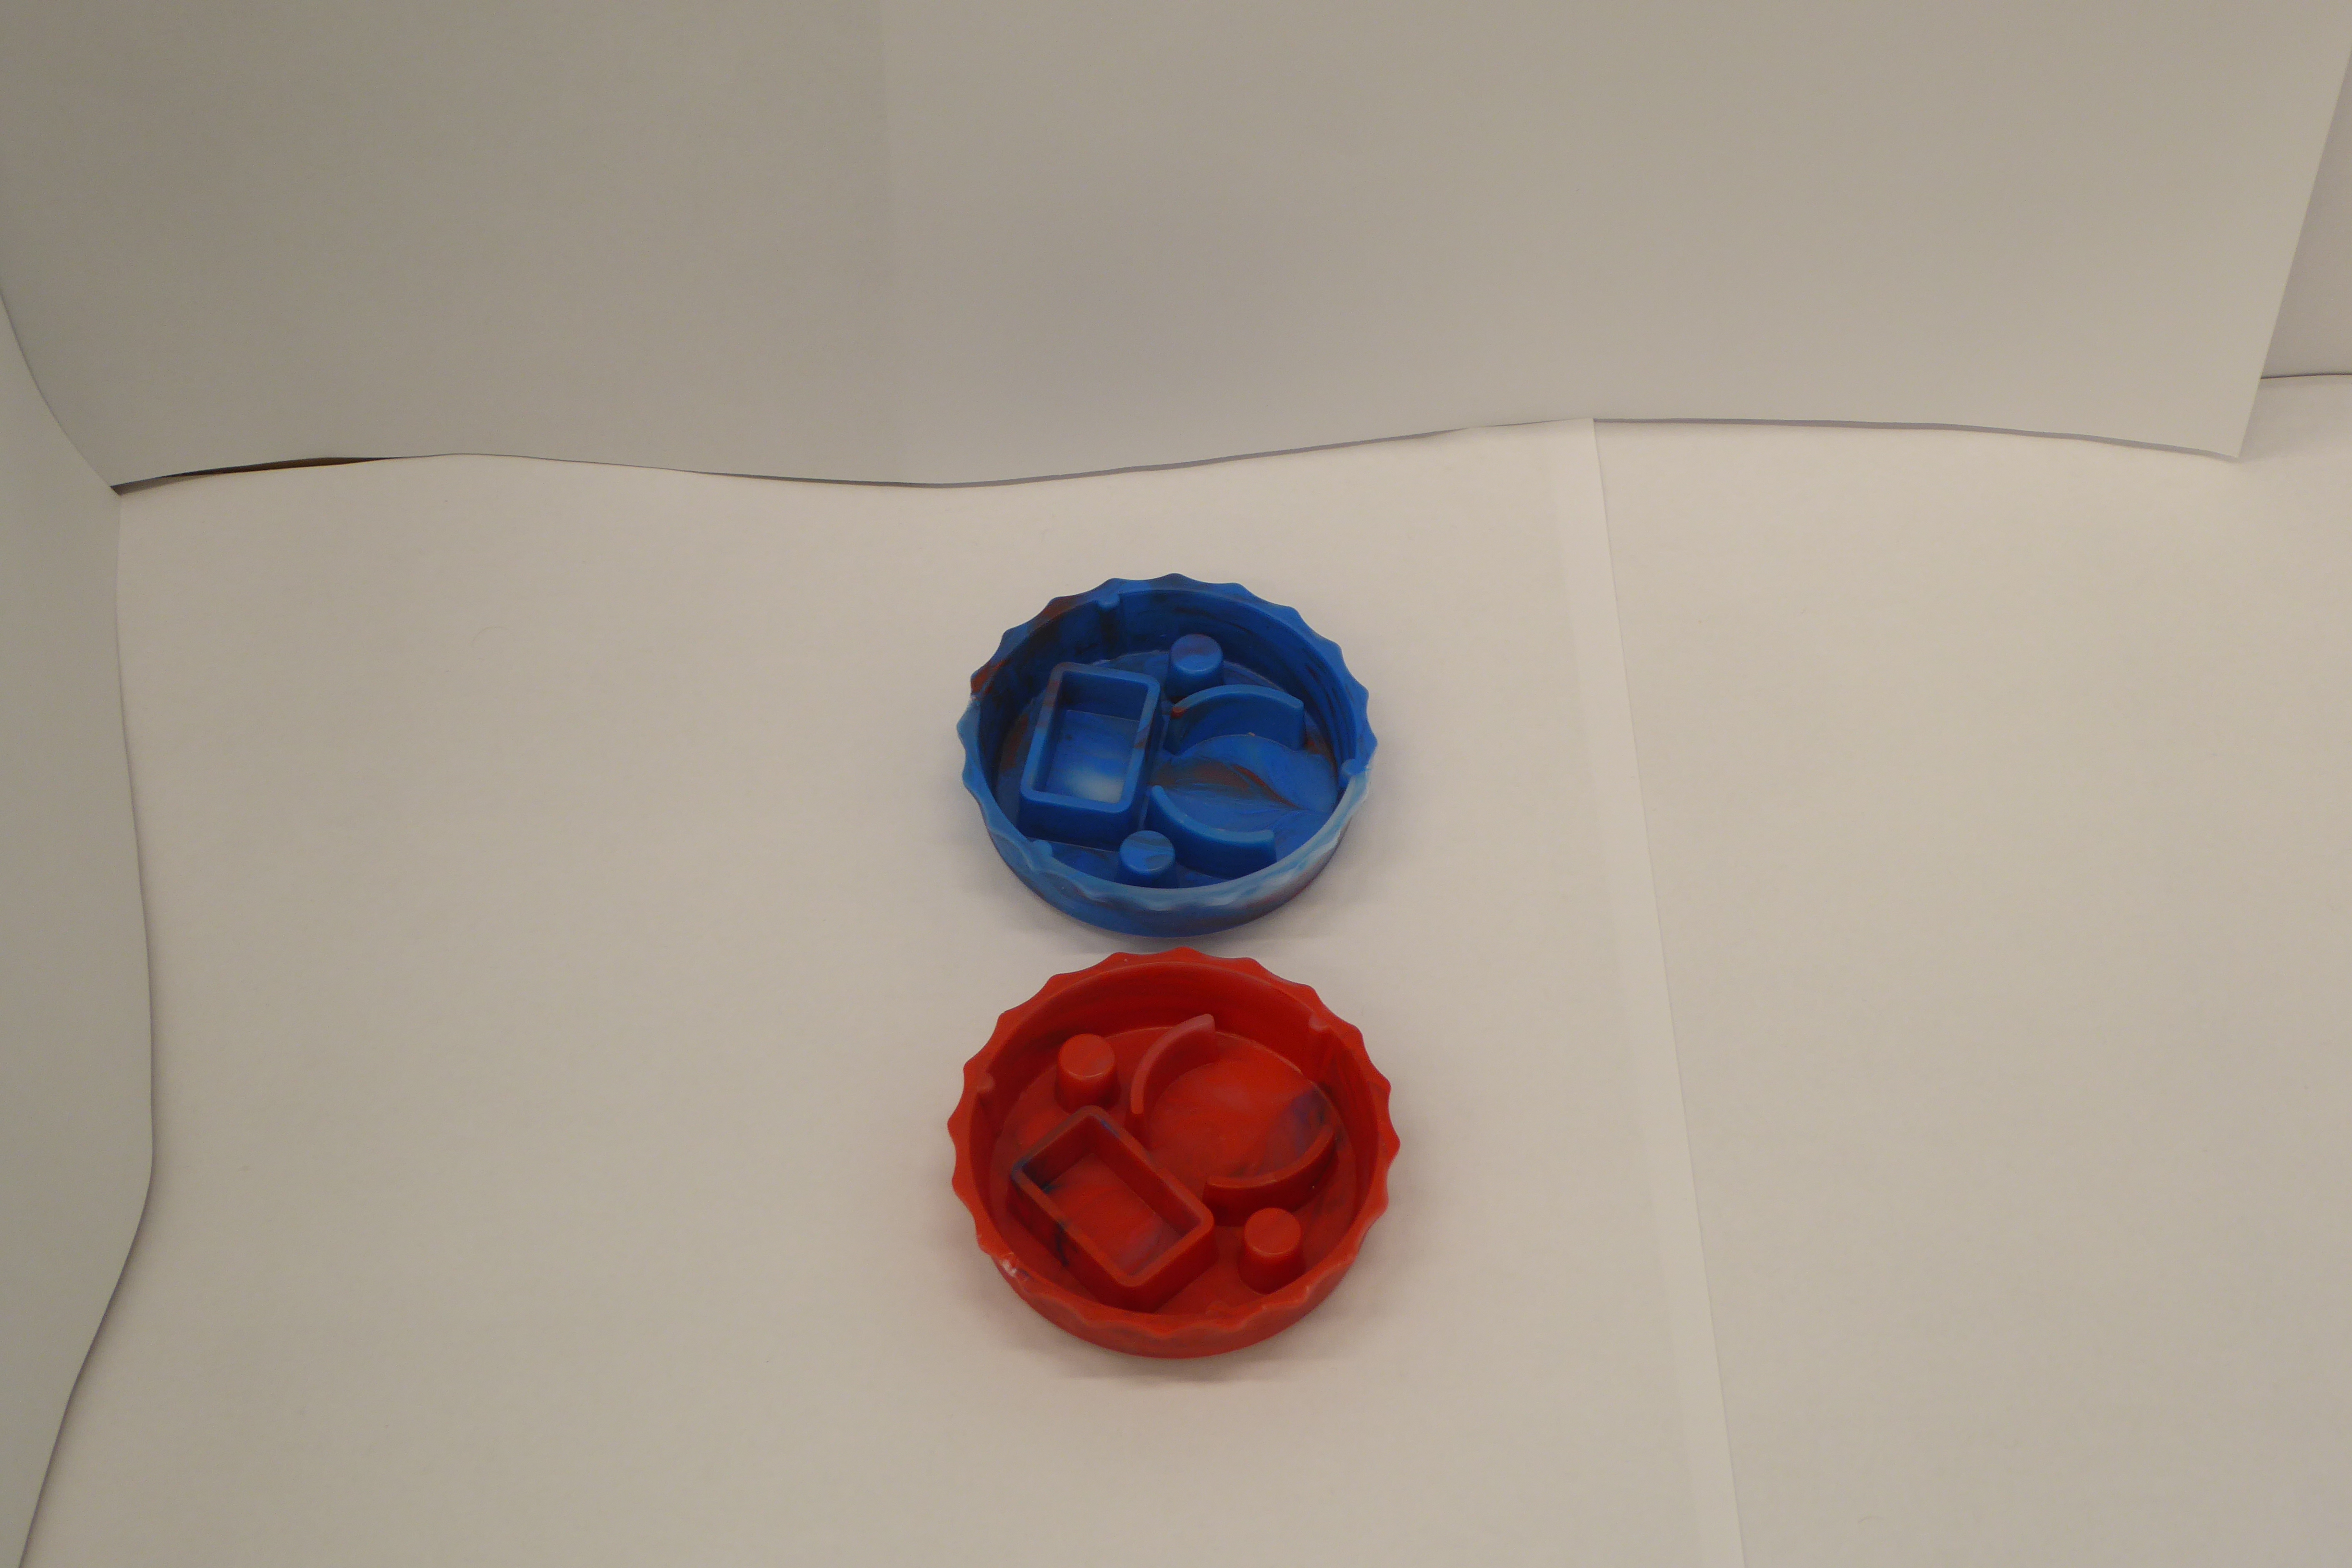
Label: Bottle Opener - Cover